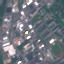
Label: Industrial